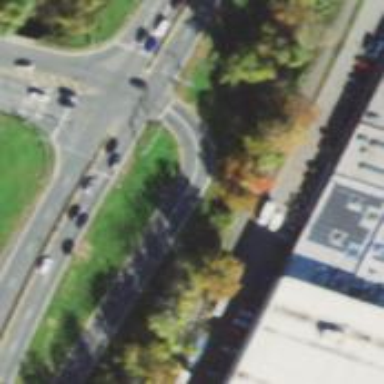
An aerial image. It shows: Trunk link highway.